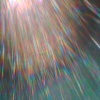
Label: sunburn